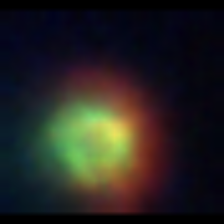
Taxon: NanoPlankton
Group: Other